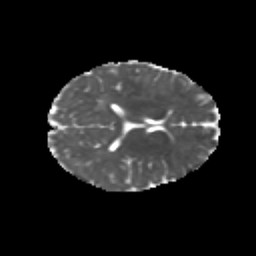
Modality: MD
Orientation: axial
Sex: male
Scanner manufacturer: siemens
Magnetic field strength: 3 T
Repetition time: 5 s
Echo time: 0.071 s